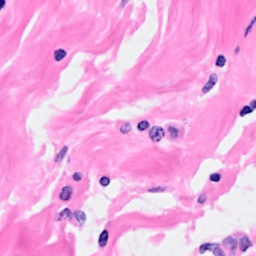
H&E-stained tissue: Breast